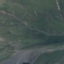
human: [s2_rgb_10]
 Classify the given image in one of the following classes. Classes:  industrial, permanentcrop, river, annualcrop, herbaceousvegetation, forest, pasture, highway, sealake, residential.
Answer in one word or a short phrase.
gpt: HerbaceousVegetation